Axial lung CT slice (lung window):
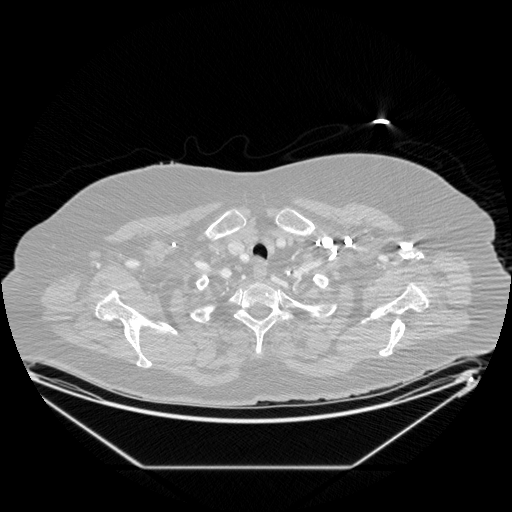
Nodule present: no